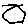
Label: hexagon